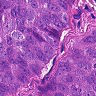
Metastatic tissue present: yes